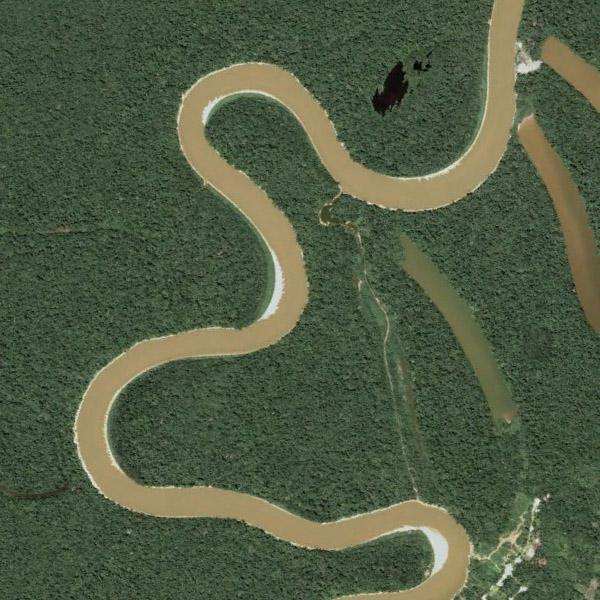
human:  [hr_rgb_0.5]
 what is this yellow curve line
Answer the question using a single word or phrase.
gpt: river